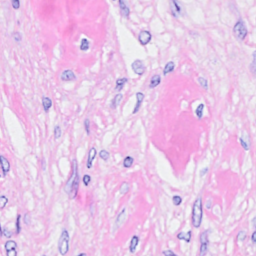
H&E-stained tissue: Breast